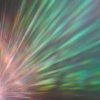
Label: sunburn